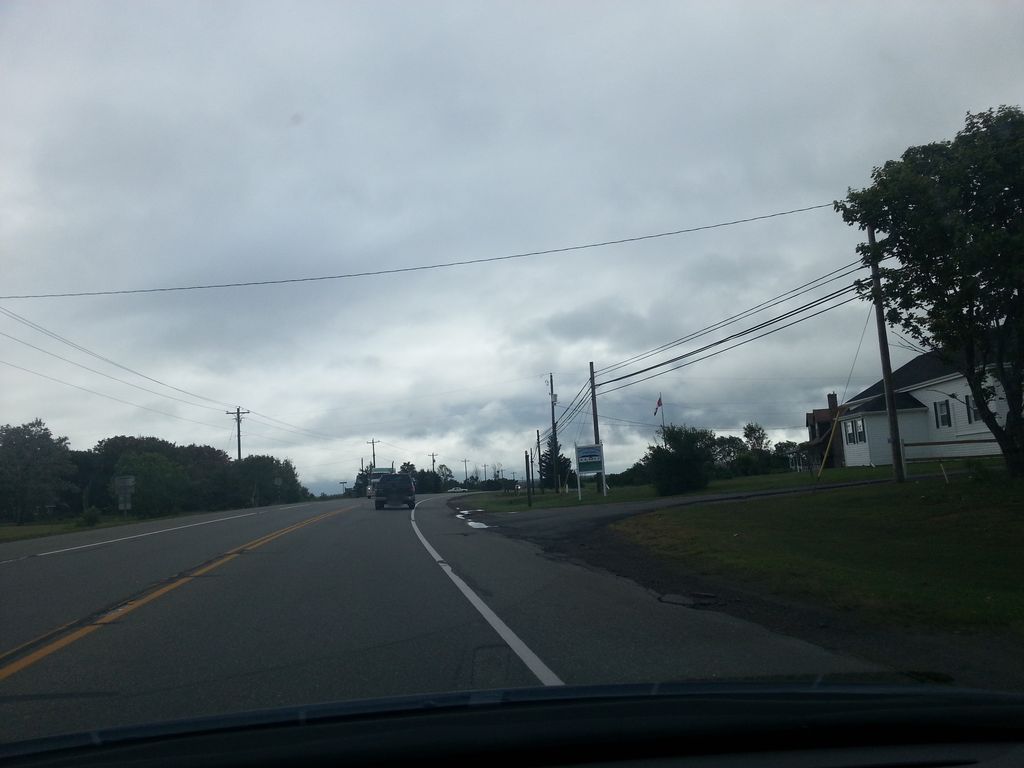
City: charlottetown